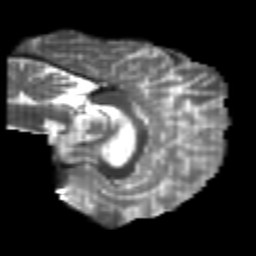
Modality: T2w
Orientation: sagittal
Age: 21
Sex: male
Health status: healthy
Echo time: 0.074 s